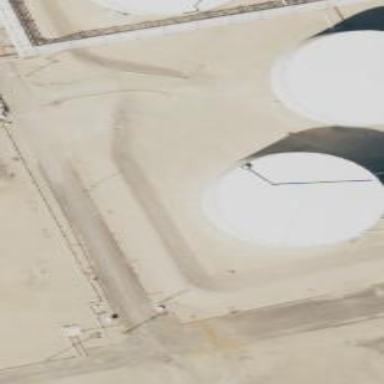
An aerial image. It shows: Storage tank that is man-made.